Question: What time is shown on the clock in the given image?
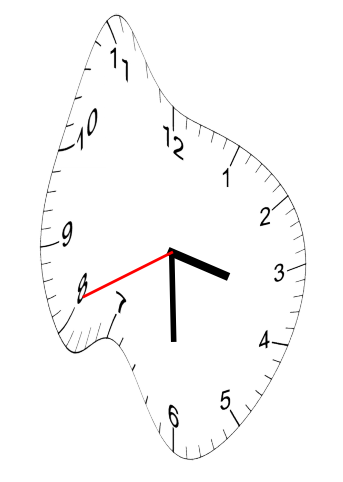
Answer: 03:29:41